Interaction volume radius: 5 \u00c5
Interaction volume height: 15 \u00c5
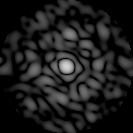
Disorder parameter: 0.8784